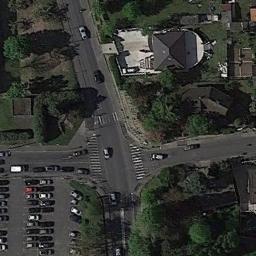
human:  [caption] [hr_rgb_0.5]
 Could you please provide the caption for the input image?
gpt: There are cars in every direction at the intersection .

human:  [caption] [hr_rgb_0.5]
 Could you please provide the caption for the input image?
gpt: An intersection with normal traffic is between a residential area and a parking lot .

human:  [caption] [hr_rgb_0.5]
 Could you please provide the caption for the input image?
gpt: There are many cars in the parking lot next to the intersection .

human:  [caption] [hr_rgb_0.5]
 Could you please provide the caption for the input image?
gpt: There are many moving and waiting vehicles on the road at the intersection, There are many buildings and some trees around the intersection, And many cars are parked in the open space beside the intersection .

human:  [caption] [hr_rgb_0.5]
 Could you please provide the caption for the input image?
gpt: There are many green trees and a parking lot beside the intersection .